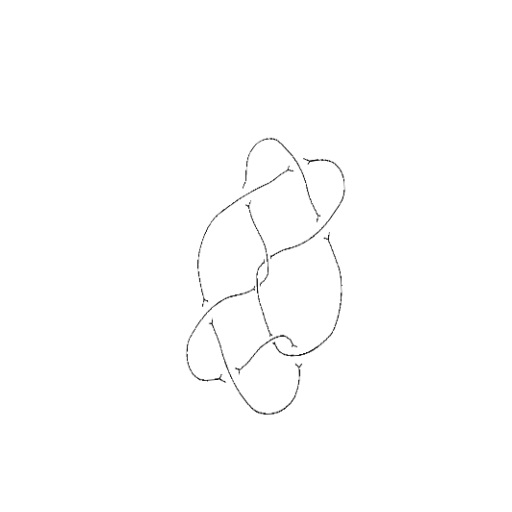
Crossing number: 9